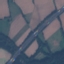
Land use / land cover: Highway